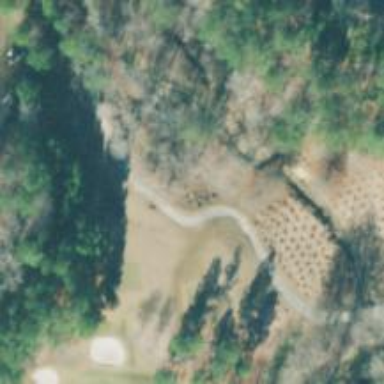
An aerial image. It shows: Rough area on grassy golf course.